Question: I am playing about with the Telerik MVC3 extensions and in particular the Grid, which can be seen <URL>
I am using custom paging and interested in the options around filtering.
It is easy enough to allow filtering per column with the following:
'''
.Columns(x =>
{
x.Bound(col => col.Id).Filterable(false);
'''
However it seems as though I have no choice over which options are presented to the user when I do enable it. No matter the field, I get the following in the filter dropdown:

Ideally I'd only want 'Contains' - is this possible?
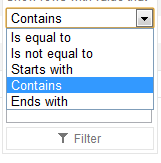
Answer: My solution is like this:
code:
'''
columns.Bound(o => o.MRUCode).HeaderHtmlAttributes(new { @class = "FilterOnlyOn_Contains" });
'''
code:
'''
$(".FilterOnlyOn_Contains .t-filter").click(function () {
setTimeout(function () {
// Remove all existing options and add 'Contains'
var filterOptions1 = $(".t-filter-operator").first();
filterOptions1.empty();
filterOptions1.append($("<option />").val("substringof").text("Contains"));
// Remove second part (options + text + input)
var filterOptions2 = $(".t-filter-operator").last();
filterOptions2.hide();
$(".t-filter-help-text").text("");
$("input[type=text]").last().hide();
});
});
'''
looks like: